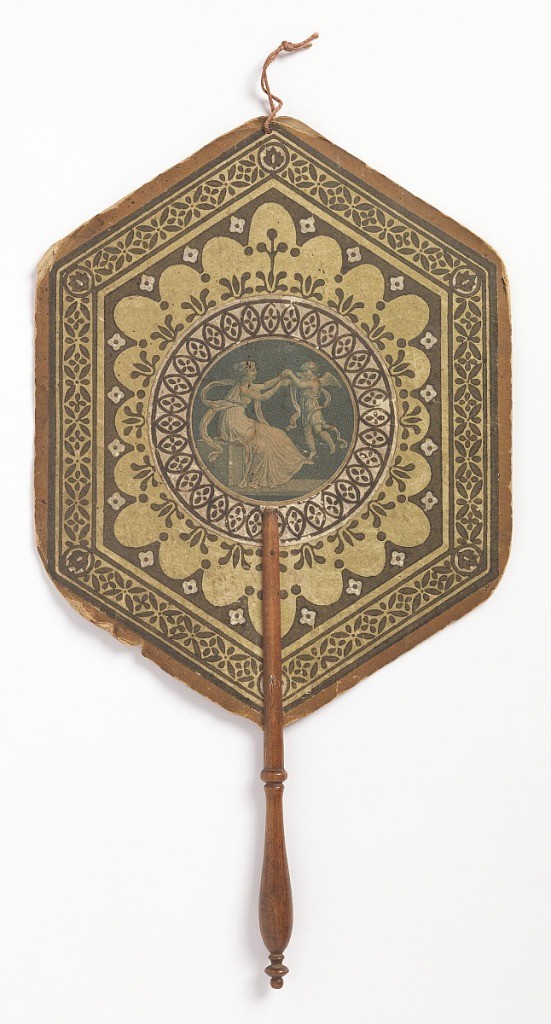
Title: Handscreen
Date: early 19th century
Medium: Block or stencil-printed paper leaf with applied lithograph, turned wood handle
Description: Handscreen with a hexagonal leaf; circular medallion with a female figure in classical dress playing with a cherub. Surrounded by stenciled or block-printed borders of stylized floral oranment in brown and white.